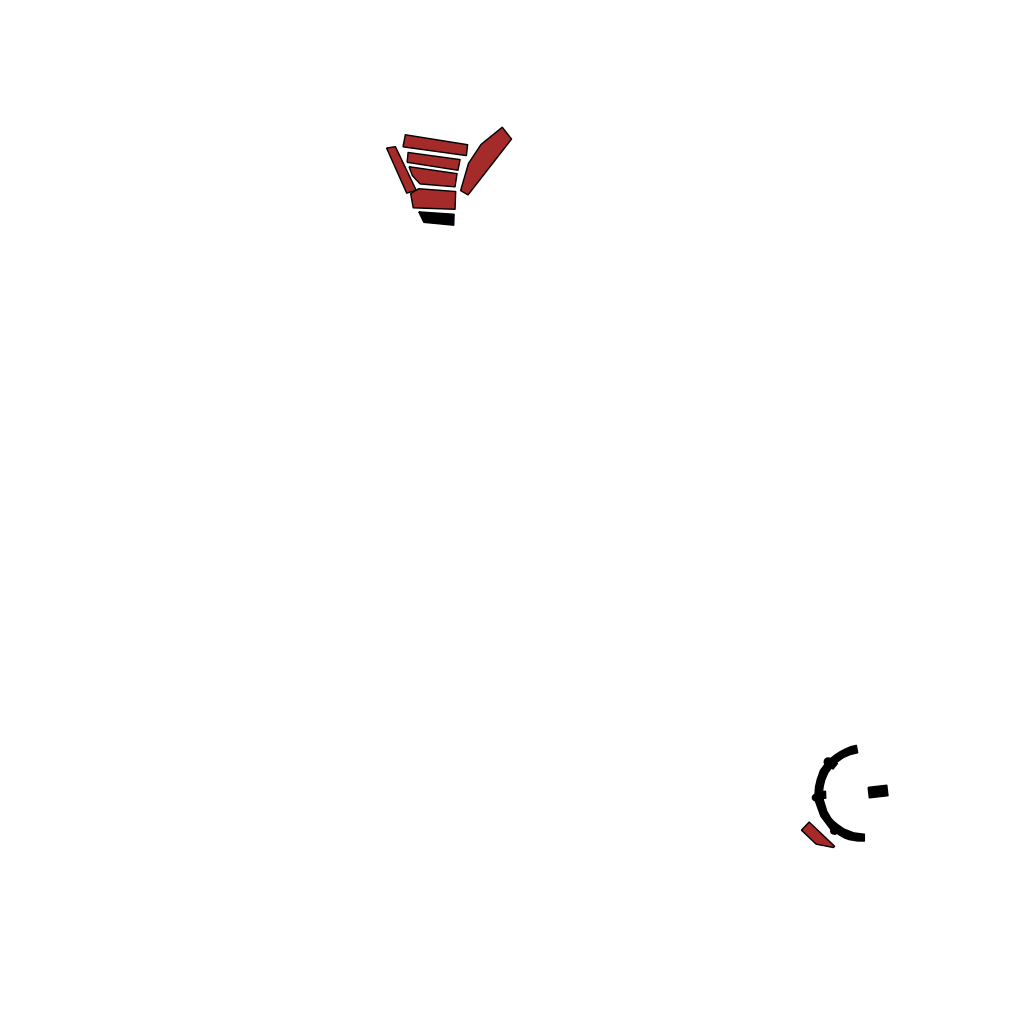
Tags: overhead vector_map, recreation, individual_rise, density_4, Building, Facility, 1.0 km²